Question: My code.
'''
int main()
{
HANDLE hTargetHandle;
int TargetProcessId=GetTargetProcessId();
hTargetHandle=OpenProcess(PROCESS_ALL_ACCESS,FALSE,TargetProcessId);
if(hTargetHandle==INVALID_HANDLE_VALUE)
{
DWORD d=GetLastError();
printf("openprocess fail
");
printf("the TargetProcessId is: %d
",TargetProcessId);
printf("the result of getlast is: %d
",d);
system("PAUSE");
exit(-1);
}
DWORD dwBufferSize=(DWORD)GetTargetProcessId-(DWORD)create;
DWORD dwProcBaseAddress=(DWORD)VirtualAllocEx(hTargetHandle,NULL,1024*1024,MEM_COMMIT,PAGE_EXECUTE_READWRITE); //the size here is 1024*1024,I don't know the size of the function I am going to inject to another process,so I use 1024*1024 here.I have ever tried to use 1024*1024*10,but it is the same error.
if(dwProcBaseAddress==NULL)
{
DWORD d=GetLastError();
printf("virtualallocex has fail
");
printf("the last error is:%d
",d);
system("PAUSE");
exit(-1);
}
int a=WriteProcessMemory(hTargetHandle,&dwProcBaseAddress,create,1024*1024,NULL); //create is a function I defined,used to inject to another process.
if(a==0)
{
DWORD d=GetLastError();
printf("writeprocessmemory has fail
");
printf("the last error is %d
",d);
system("PAUSE");
exit(-1);
}
DWORD dwThreadId;
HANDLE hRemoteThreadHandle=CreateRemoteThread(hTargetHandle,NULL,NULL,(LPTHREAD_START_ROUTINE)dwProcBaseAddress,NULL,0,&dwThreadId);
if(hRemoteThreadHandle!=INVALID_HANDLE_VALUE)
{
printf("succeed
");
system("PAUSE");
exit(-1);
}
system("PAUSE");
return 1;
}
'''
Below is the result. 'WriteProcessMemory' function fails,with the error 487,which means the address is invalid.

But the address is the return value of 'VirtualAllocEx' function,the return value is not null, so the address should be available. I don't know where the problem is.
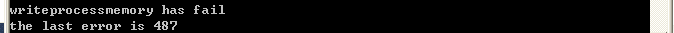
Answer: When faced with an error code, look it up. It is documented here: <URL>. You have 487, which is 'ERROR_INVALID_ADDRESS'. The associated description is:
> Attempt to access invalid address.
So, let's dig deeper. If there is an invalid address, what could it be? The two addresses you pass to the function are in the second and third arguments. Certainly the first one, 'lpBaseAddress' is wrong. You are meant to pass the address of the memory that you allocated. Instead you pass the address of the variable that contains that address.
I suspect that part of your problem is your erroneous typecasting. 'VirtualAllocEx' returns 'LPVOID'. Casting that to 'DWORD' might be alright for a 32 bit process, but certainly not for a 64 bit process. But why are you casting at all? 'LPVOID' is exactly what you need to pass to 'WriteProcessMemory'. Your code is littered with erroneous casts. As a broad rule, typecasting the way you do is a code smell that suggests errors. Casting the way you are doing stops the compiler from being able to type check your code.
This is how the base address variable should be declared:
'''
LPVOID lpBaseAddress = VirtualAllocEx(...);
'''
Then when you call 'WriteProcessMemory', pass that variable:
'''
BOOL retval = WriteProcessMemory(..., lpBaseAddress, ...);
'''
I don't know why you used 'int' for the variable to capture the return value of 'WriteProcessMemory'. The documentation has it as 'BOOL'. That conveys semantic meaning. You also use 'int' for PID. A PID has type 'DWORD'.
Not knowing the length of your function could be a problem. What if you cannot read '1024*1024' bytes beyond 'create'?
The defect in your program is simple enough. You passed the wrong address. However, I think you need to step back a little. Don't just fix that defect and move on. You really need to spend some time getting on terms with the types that the Win32 API uses. Your wanton typecasting is going to hurt you over and again unless you kick the habit.